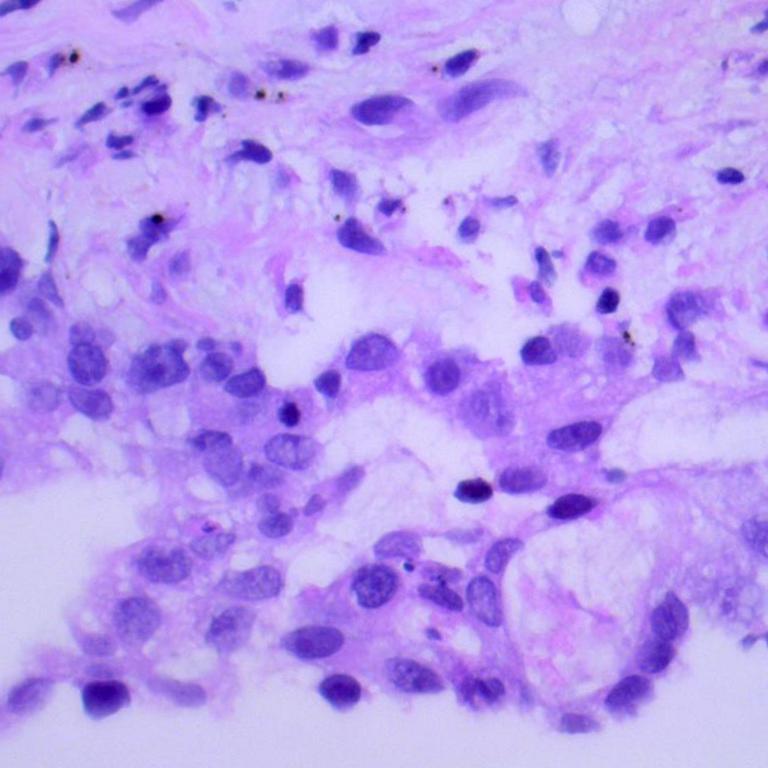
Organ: lung
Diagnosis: adenocarcinomas